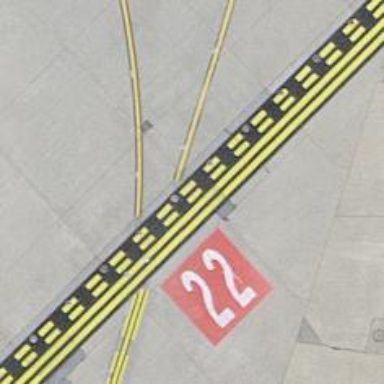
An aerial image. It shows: Runway holding position.